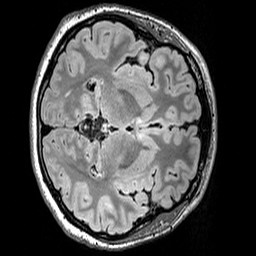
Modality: FLAIR
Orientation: axial
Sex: female
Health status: ill
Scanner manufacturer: siemens
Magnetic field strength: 3 T
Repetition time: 5 s
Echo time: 0.388 s